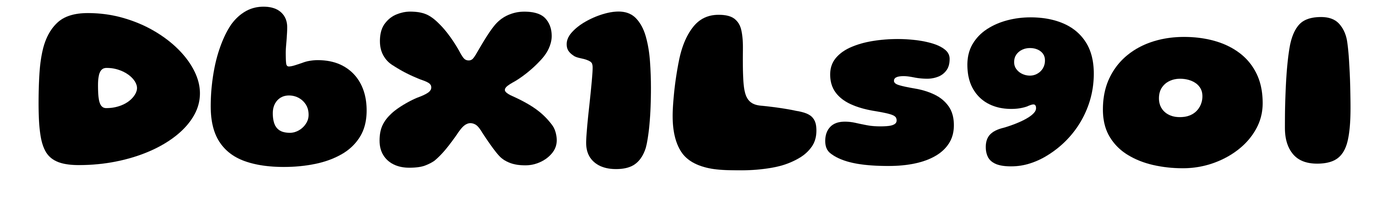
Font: Gluten_ExtraBold